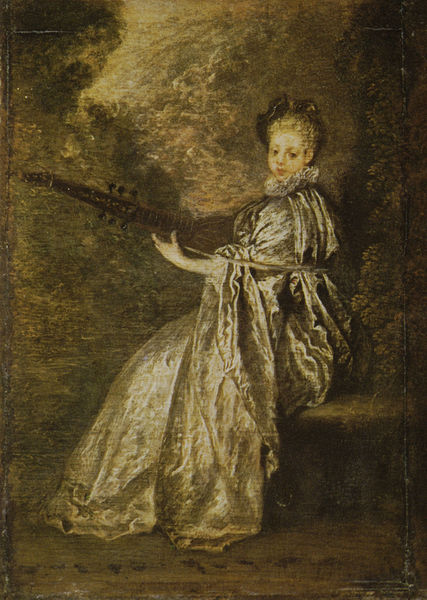
Titel: La finette, Die Schlaue
Künstler: Antoine Watteau
Standort: Paris
Institution: Musée du Louvre
Schlagwörter: baum, blätter, dunkel, gemälde, hand, himmel, laub, schatten, weiß, wolken, bäume, gelb, grün, landschaft, mädchen, ocker, sitzen, braun, elegant, finger, frau, frisur, grau, haar, hell, hintergrund, hut, kleid, licht, mund, nacht, nase, ohr, profil, schwarz, blick, dame, park, rot, beige, haube, hochformat, blond, jung, mütze, arm, augen, band, falten, gesicht, kragen, rembrandt, silber, sockel, ärmel, bildnis, hals, halskrause, instrument, portrait, porträt, öl, natur, büsche, gebüsch, dunkelheit, gewand, gold, haare, pose, sitzend, stoff, kind, gitarre, musik, locken, poträt, rokoko, seide, traurig, wald, garten, ton, infantin, seitlich, düster, creme, hecke, bank, hocker, laut, spielen, glanz, musikinstrument, musizieren, sitzt, spielerin, robe, faltenwurf, junge frau, edel, graun, satin, griff, spiel, hell dunkel, idyll, draußen, lichtung, rückseite, rückenfigur, wirbel, greifen, krause, brokat, gedreht, spielend, korpus, saite, barett, gesims, zugewandt, watteau, laute, mandoline, porträ, saiten, saiteninstrument, undeutlich, textil, klei, kopfschmuck, weißer kragen, leier, musikerin, lied, steinbank, leise, gartenlandschaft, pergola, braune augen, okulele, bänkchen, zupfinstrument, lautenspielerin, gamba, barockes kleid, musizierende, blick über die schulter, halteband, kindliches gesicht, reduzierte farbgebung, renaissancelaute, steinsitz, zur laute, rpcken, bleiche haut, rubens musizierende frau, laute gespielt von einer frau